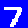
Digit: 7